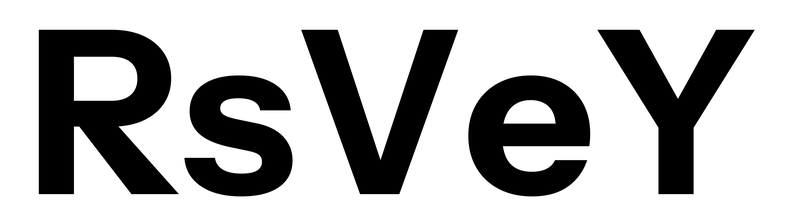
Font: InstrumentSans_Bold